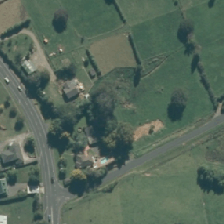
Land cover: urban_build_up